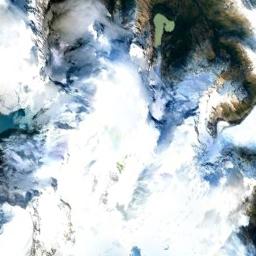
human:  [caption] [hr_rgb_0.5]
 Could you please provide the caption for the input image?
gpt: The snow berg is next to the lake .

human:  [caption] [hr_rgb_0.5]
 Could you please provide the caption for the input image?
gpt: The ground on the snowberg is uneven .

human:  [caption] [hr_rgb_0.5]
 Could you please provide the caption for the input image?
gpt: In the mountains of the snow mountain, Only the peak of the mountain is covered by snow, And there is a lake in the snow mountain .

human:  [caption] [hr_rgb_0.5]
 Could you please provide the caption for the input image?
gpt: The snowberg is covered with snow and ice and a small green lake is in the snowberg .

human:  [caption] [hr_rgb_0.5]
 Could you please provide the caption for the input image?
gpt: There are much snow on the snowberg .